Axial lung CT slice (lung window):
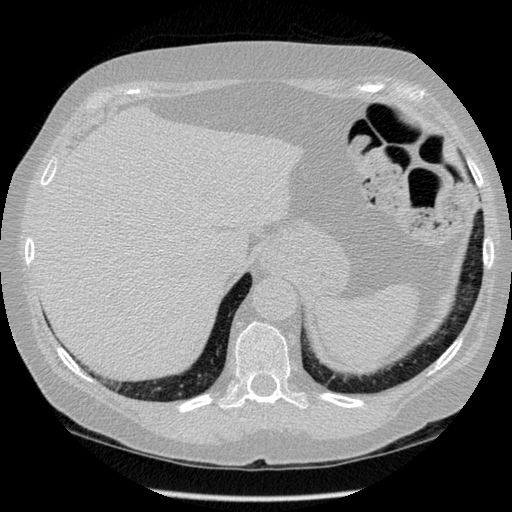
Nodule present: no